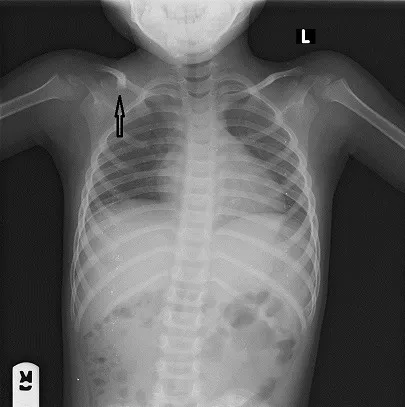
Chest radiography showing right clavicular fracture (black arrow).
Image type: radiology (x_ray)